Aerial crown-view tile of a tropical tree (Barro Colorado Island, Panama), acquired 20241112:
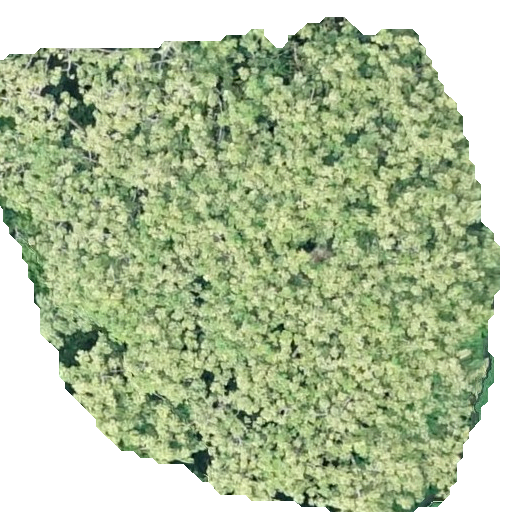
Species: Sterculia apetala
GBIF accepted scientific name: Sterculia apetala
Crown area: 309.376 m²